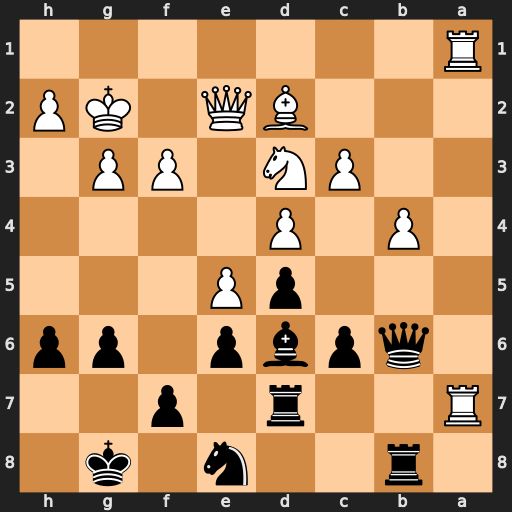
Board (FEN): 1r2n1k1/R2r1p2/1qpbp1pp/3pP3/1P1P4/2PN1PP1/3BQ1KP/R7
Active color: b
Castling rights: -
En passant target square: -
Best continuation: Rxa7 Rxa7 Qxa7